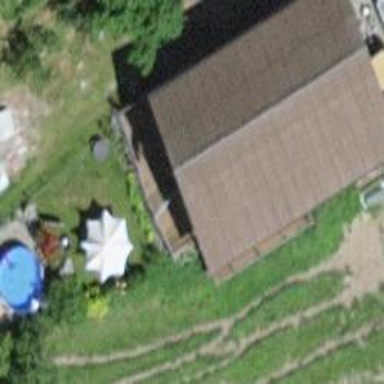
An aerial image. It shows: Rural barn.